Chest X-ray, PA view. Patient: 42 years old, sex M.
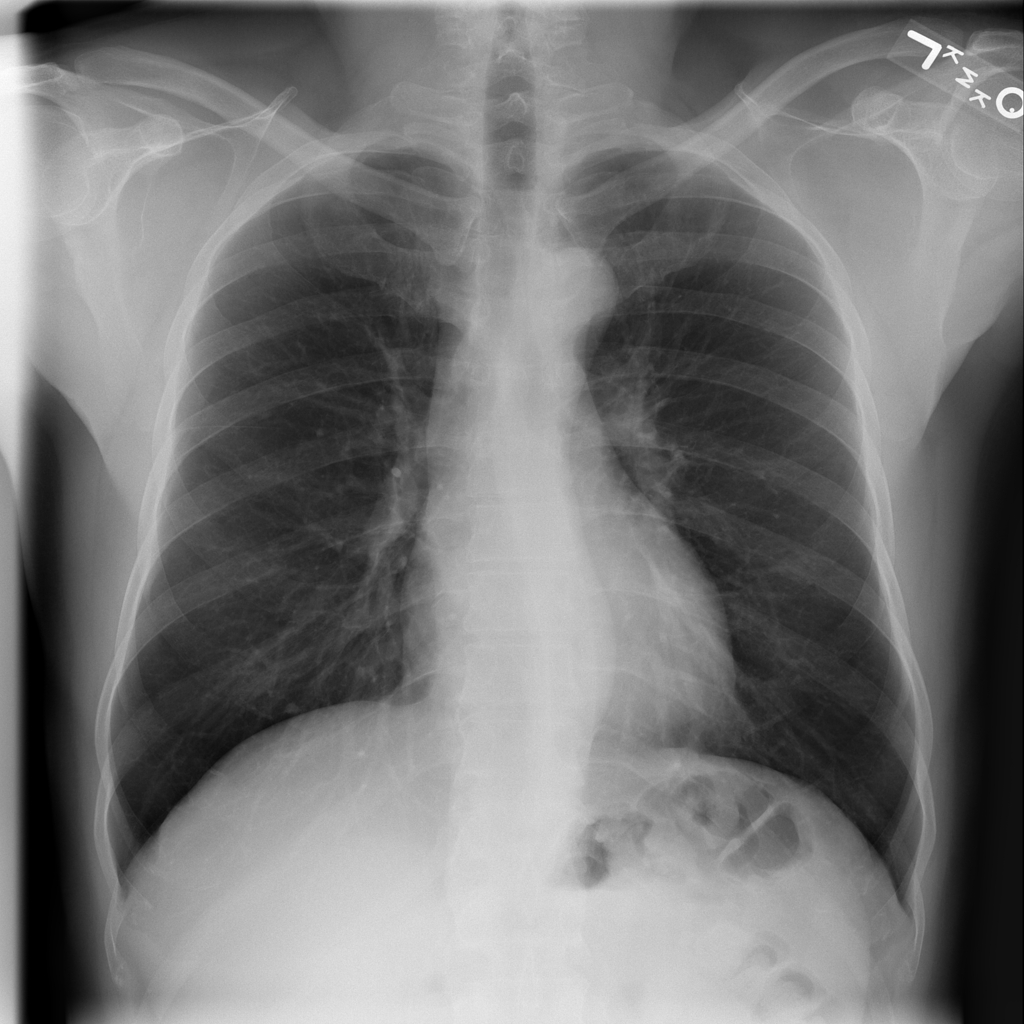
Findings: No Finding